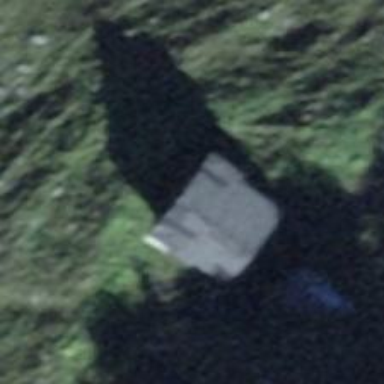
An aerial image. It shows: Hut.